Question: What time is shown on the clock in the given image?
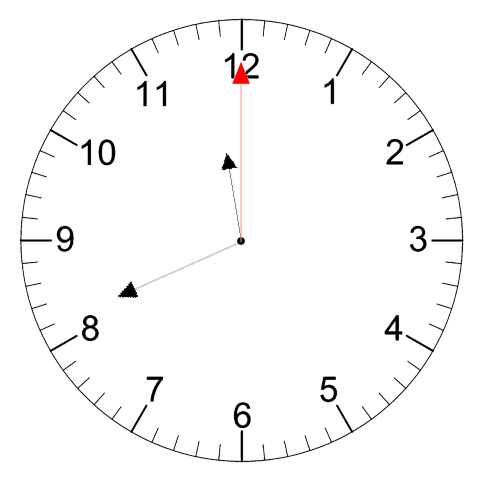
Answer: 11:41:00